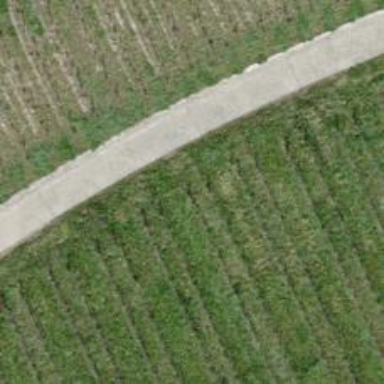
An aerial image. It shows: Paved track with grade1 quality. It is used for agricultural purposes.